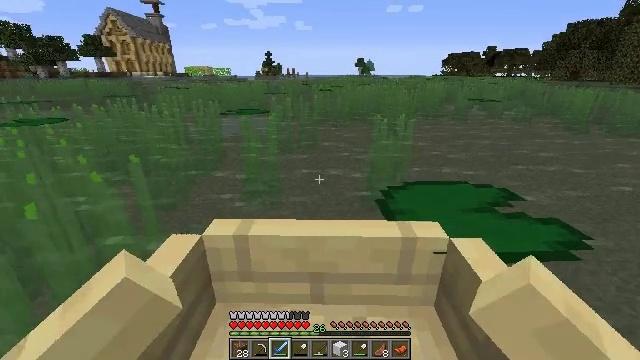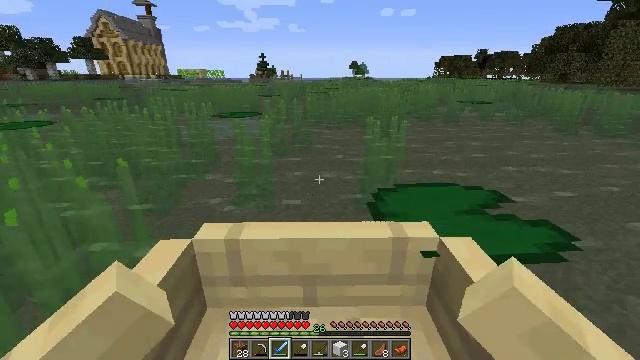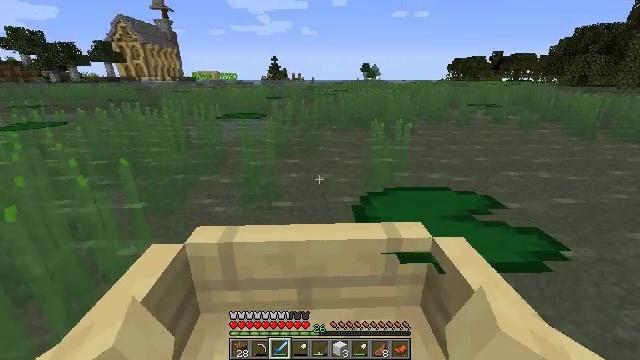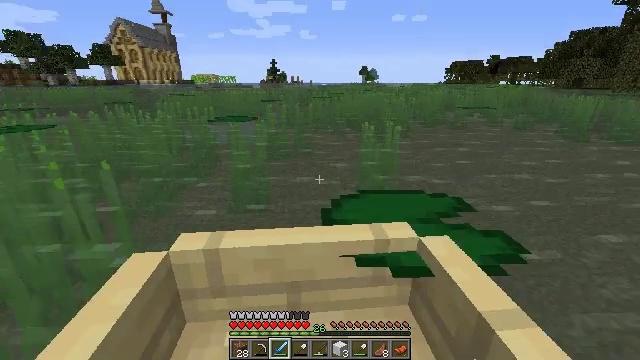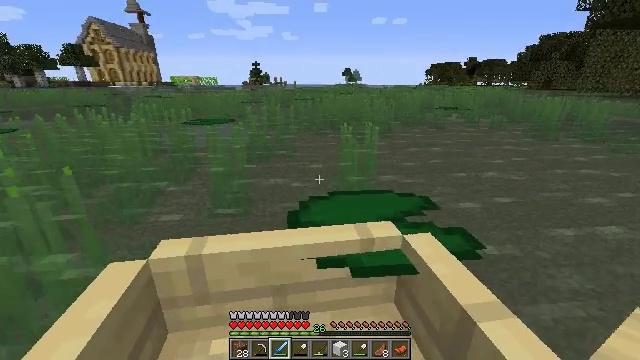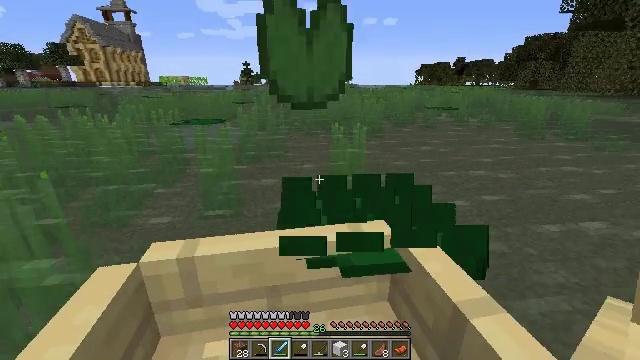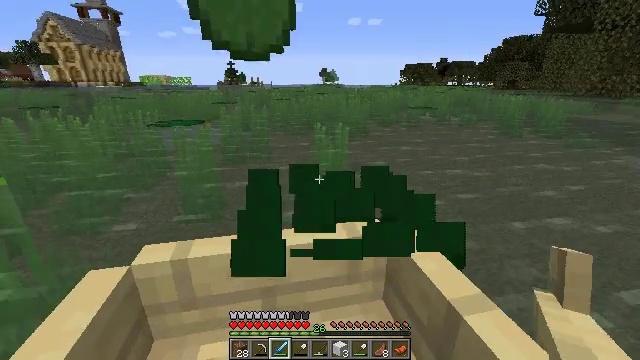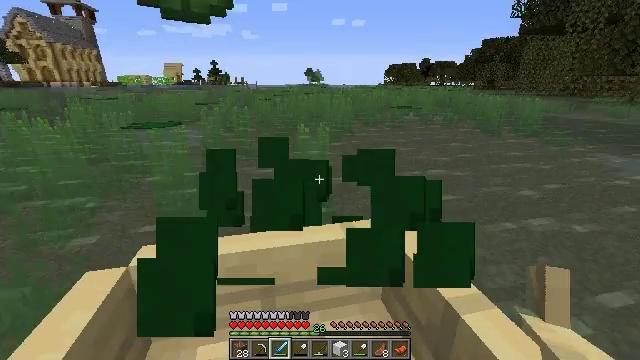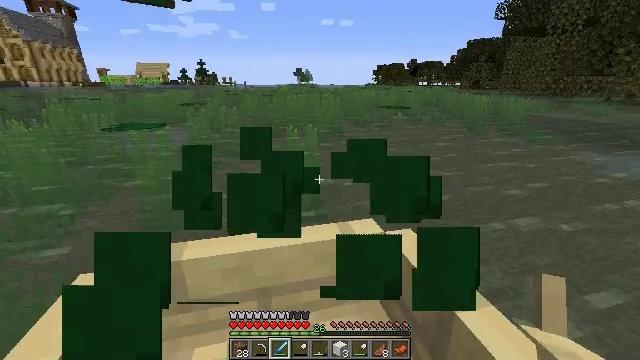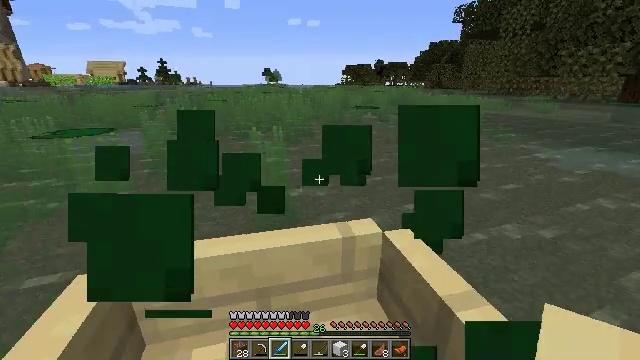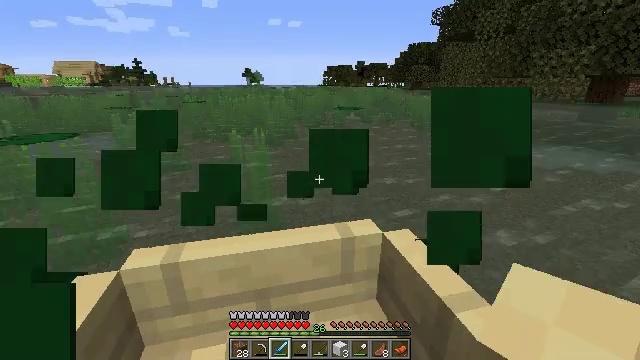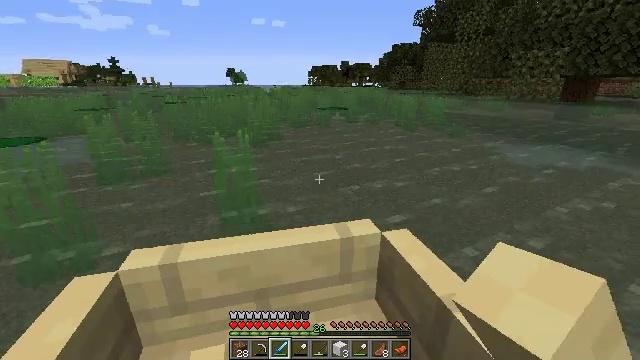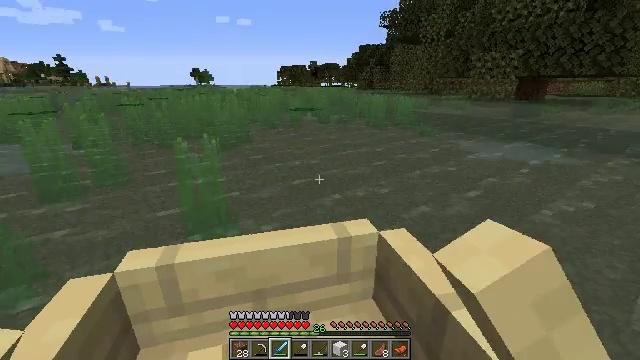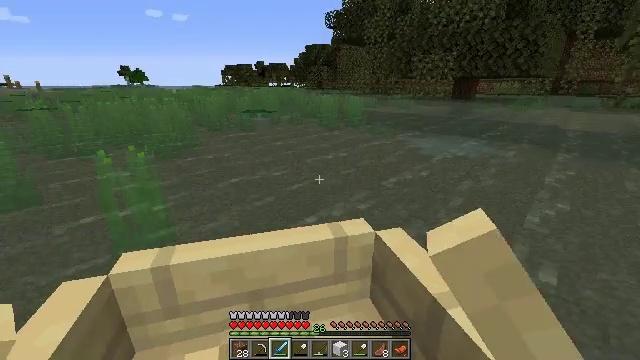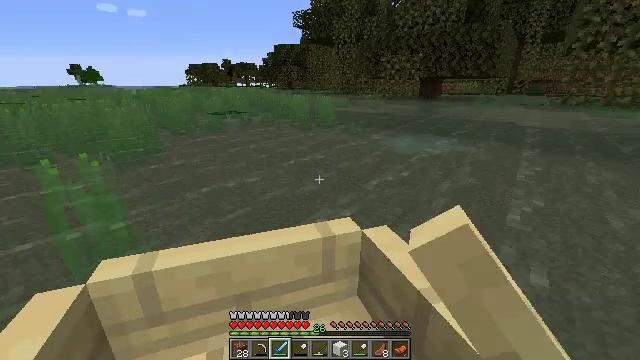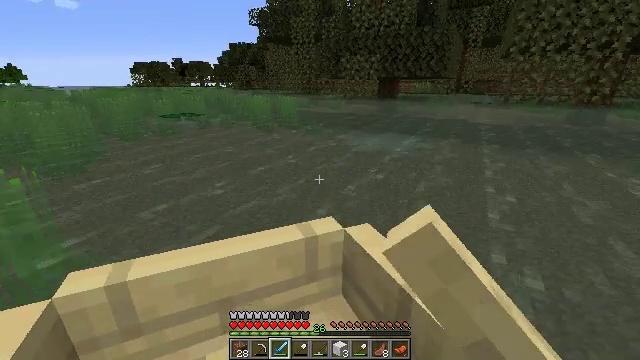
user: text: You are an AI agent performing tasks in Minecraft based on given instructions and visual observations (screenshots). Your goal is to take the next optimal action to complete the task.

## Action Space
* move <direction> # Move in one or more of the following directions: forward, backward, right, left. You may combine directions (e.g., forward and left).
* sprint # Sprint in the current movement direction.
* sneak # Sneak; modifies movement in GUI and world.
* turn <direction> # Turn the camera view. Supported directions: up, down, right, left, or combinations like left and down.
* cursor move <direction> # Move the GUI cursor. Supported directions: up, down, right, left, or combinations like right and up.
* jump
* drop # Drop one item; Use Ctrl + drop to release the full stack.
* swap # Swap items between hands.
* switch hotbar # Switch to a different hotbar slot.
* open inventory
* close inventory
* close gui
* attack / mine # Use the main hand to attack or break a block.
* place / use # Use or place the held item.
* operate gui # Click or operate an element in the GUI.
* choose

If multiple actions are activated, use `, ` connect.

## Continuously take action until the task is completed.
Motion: motion action
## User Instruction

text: Drop a lily pad.
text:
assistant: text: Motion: move forward and move right, turn right
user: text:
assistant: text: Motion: move forward and move right, turn right
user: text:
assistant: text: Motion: move forward and move right, turn right
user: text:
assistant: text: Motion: move forward and move right, turn right
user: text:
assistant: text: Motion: move forward and move right, turn right
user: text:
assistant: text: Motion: move forward and move right, turn right
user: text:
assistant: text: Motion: move forward and move right
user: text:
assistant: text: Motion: move forward and move right
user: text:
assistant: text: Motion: move forward and move right
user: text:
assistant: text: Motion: move forward and move right
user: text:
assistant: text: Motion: move forward and move right
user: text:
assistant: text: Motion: move forward and move right
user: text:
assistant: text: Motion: move forward
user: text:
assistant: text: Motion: move forward, turn right
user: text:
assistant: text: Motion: move forward, turn right
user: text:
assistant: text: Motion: move forward and move left, turn right
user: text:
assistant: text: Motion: move forward and move left, turn right
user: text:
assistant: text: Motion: move forward and move left
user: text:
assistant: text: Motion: move forward and move left
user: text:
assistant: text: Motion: move forward and move left
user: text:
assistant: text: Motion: move forward and move left
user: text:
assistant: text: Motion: move forward and move left
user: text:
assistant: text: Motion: move forward and move left
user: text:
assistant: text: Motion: move forward, turn left
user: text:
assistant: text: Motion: move forward, turn left and up
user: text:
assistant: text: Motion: move forward, turn left
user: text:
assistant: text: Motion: move forward, turn left
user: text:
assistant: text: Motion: move forward
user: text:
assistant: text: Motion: move forward, turn left
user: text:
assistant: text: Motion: move forward, turn left